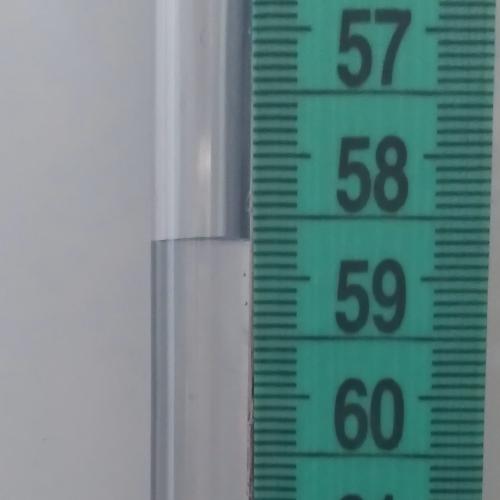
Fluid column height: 58.7 cm